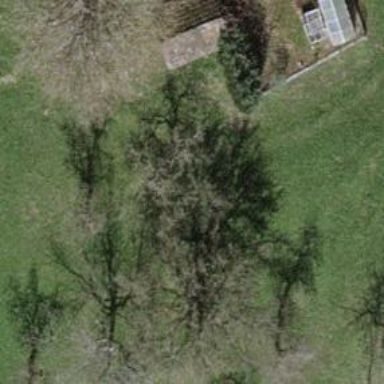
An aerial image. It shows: Single tag "natural: tree."